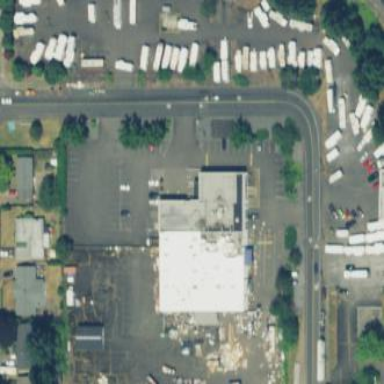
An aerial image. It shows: Retail area with car shop.